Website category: book
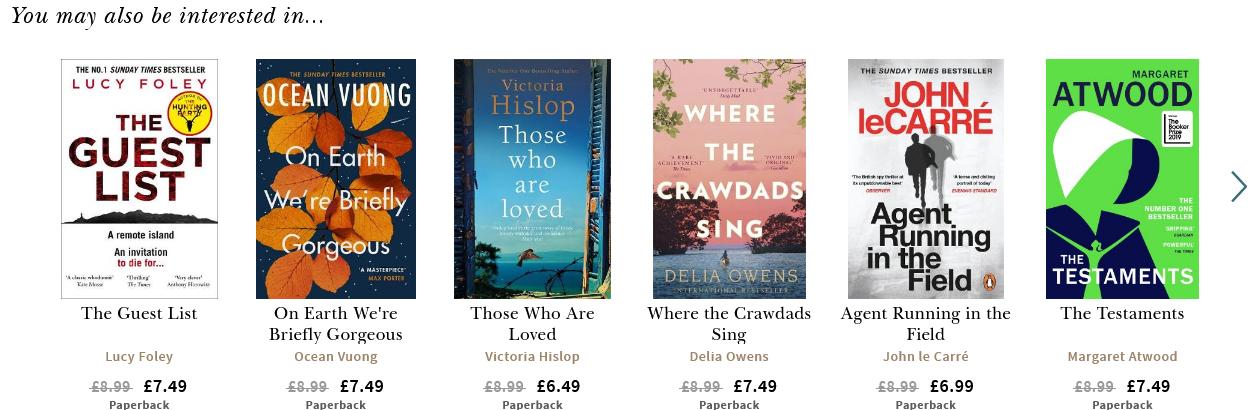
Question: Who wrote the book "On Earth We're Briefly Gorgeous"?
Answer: Ocean Vuong

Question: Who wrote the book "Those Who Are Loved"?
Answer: Victoria Hislop

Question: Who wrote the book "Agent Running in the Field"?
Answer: John le Carr

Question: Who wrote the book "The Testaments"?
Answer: Margaret Atwood

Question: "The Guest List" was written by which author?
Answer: Lucy Foley

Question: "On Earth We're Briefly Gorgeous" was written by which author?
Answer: Ocean Vuong

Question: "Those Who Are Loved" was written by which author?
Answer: Victoria Hislop

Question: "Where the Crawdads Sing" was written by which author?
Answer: Delia Owens

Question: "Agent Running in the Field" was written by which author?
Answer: John le Carr

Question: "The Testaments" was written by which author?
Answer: Margaret Atwood

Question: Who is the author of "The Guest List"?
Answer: Lucy Foley

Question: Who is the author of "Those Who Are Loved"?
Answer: Victoria Hislop

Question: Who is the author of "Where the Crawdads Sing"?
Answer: Delia Owens

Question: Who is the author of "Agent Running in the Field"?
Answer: John le Carr

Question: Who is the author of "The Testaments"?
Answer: Margaret Atwood

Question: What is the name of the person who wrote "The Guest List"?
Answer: Lucy Foley

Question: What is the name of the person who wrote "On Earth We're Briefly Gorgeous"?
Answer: Ocean Vuong

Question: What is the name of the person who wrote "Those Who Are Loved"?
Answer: Victoria Hislop

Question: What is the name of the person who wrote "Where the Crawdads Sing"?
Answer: Delia Owens

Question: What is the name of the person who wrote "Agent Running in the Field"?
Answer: John le Carr

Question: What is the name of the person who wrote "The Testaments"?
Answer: Margaret Atwood

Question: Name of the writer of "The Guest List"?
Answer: Lucy Foley

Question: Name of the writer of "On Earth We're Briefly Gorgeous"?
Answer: Ocean Vuong

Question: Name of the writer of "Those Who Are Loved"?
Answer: Victoria Hislop

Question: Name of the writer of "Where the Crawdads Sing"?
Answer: Delia Owens

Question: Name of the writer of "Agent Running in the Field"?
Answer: John le Carr

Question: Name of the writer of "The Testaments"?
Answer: Margaret Atwood

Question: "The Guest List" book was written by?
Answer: Lucy Foley

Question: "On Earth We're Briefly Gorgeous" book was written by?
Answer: Ocean Vuong

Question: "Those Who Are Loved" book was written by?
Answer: Victoria Hislop

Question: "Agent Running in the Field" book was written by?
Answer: John le Carr

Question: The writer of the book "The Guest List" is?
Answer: Lucy Foley

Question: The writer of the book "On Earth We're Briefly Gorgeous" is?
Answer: Ocean Vuong

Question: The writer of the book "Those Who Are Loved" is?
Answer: Victoria Hislop

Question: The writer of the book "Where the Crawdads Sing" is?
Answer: Delia Owens

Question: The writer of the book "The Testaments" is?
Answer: Margaret Atwood

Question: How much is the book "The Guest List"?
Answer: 7.49

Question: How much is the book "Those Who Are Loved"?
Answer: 6.49

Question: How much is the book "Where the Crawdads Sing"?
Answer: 7.49

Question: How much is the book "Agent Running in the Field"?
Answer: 6.99

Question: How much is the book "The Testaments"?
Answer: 7.49

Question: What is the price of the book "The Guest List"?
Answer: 7.49

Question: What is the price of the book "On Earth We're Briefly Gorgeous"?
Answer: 7.49

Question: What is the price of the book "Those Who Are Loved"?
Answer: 6.49

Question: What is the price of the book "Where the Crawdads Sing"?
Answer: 7.49

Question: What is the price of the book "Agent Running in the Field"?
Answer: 6.99

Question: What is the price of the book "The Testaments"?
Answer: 7.49

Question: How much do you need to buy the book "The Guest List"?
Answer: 7.49

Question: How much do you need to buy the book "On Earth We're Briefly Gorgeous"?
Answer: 7.49

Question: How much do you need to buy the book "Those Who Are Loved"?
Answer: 6.49

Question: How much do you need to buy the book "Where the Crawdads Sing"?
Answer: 7.49

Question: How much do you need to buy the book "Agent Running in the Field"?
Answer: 6.99

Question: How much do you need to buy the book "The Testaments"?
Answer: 7.49

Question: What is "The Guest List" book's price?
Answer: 7.49

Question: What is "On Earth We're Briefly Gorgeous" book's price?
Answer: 7.49

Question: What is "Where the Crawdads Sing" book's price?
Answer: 7.49

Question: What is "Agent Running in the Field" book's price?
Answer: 6.99

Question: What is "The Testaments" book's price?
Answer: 7.49

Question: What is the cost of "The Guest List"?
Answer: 7.49

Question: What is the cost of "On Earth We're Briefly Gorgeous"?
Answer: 7.49

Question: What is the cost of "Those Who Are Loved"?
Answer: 6.49

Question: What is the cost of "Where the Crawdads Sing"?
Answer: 7.49

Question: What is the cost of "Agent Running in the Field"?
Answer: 6.99

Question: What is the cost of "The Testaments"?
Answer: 7.49